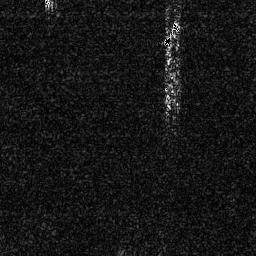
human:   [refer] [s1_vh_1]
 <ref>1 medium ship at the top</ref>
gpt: <box>[[62, 7, 70, 18, 0]]</box>